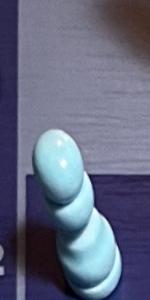
Label: Pawn_White